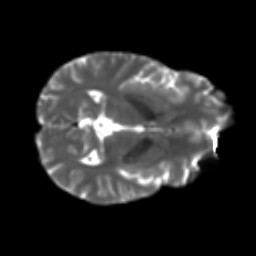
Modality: T2w
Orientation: axial
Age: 49
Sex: male
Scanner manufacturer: ge
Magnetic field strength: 3 T
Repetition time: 7.8 s
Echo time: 0.0607 s